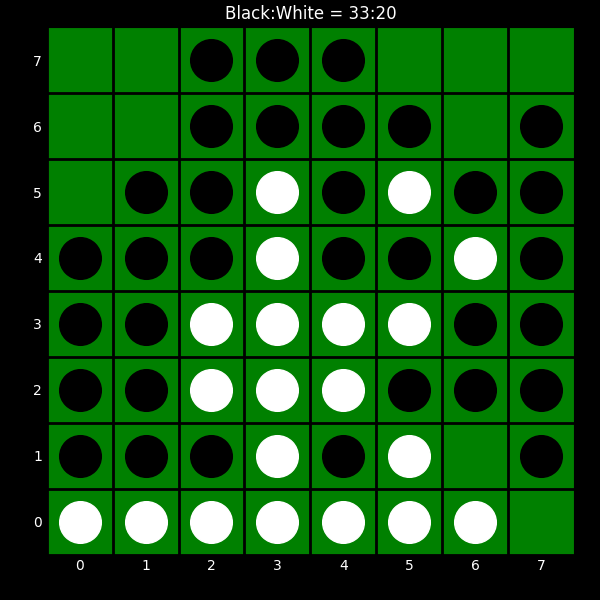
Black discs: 33
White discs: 20